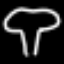
Label: mushroom